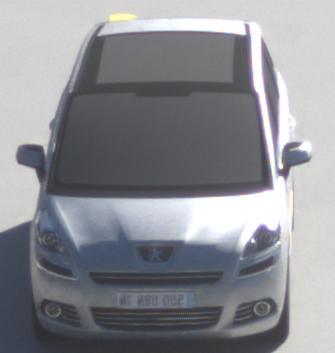
Make: Peugeot
Model: 5008 120 VTi
Detailed model: 5008 (I) Van
Model produced from: 2009/10
Model produced until: 2011/07
Doors: 5
Color: white
Road condition: dry road
Daytime: morning or afternoon
Contrast: high contrast